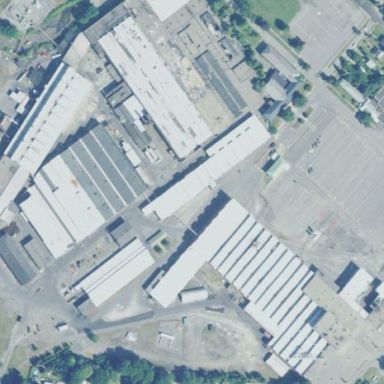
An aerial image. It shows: Industrial area.